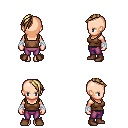
a pixel art fantasy rpg character, female body template, human, light skin, brown pirate shirt, magenta pants, blonde long mohawk hairstyle, white cloth bandages, brown shoes, four views (front, back, left, right), 2x2 character sprite sheet, small pixel art, hard edges, no anti-aliasing